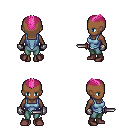
a pixel art fantasy rpg character, female body template, human, dark skin, blue vest, teal pants, pink short mohawk hairstyle, metal gloves, maroon shoes, dagger, four views (front, back, left, right), 2x2 character sprite sheet, small pixel art, hard edges, no anti-aliasing